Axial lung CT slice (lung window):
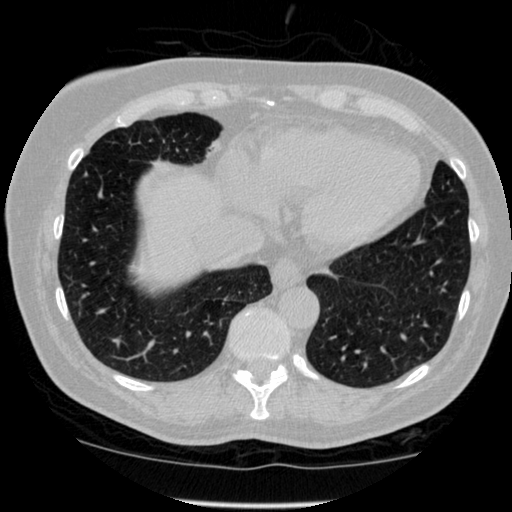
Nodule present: no